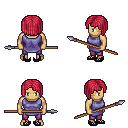
a pixel art fantasy rpg character, male body template, human, tanned skin, chain tabard jacket, magenta pants, ruby red pageboy hairstyle, ghillies, spear, four views (front, back, left, right), 2x2 character sprite sheet, small pixel art, hard edges, no anti-aliasing